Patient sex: F
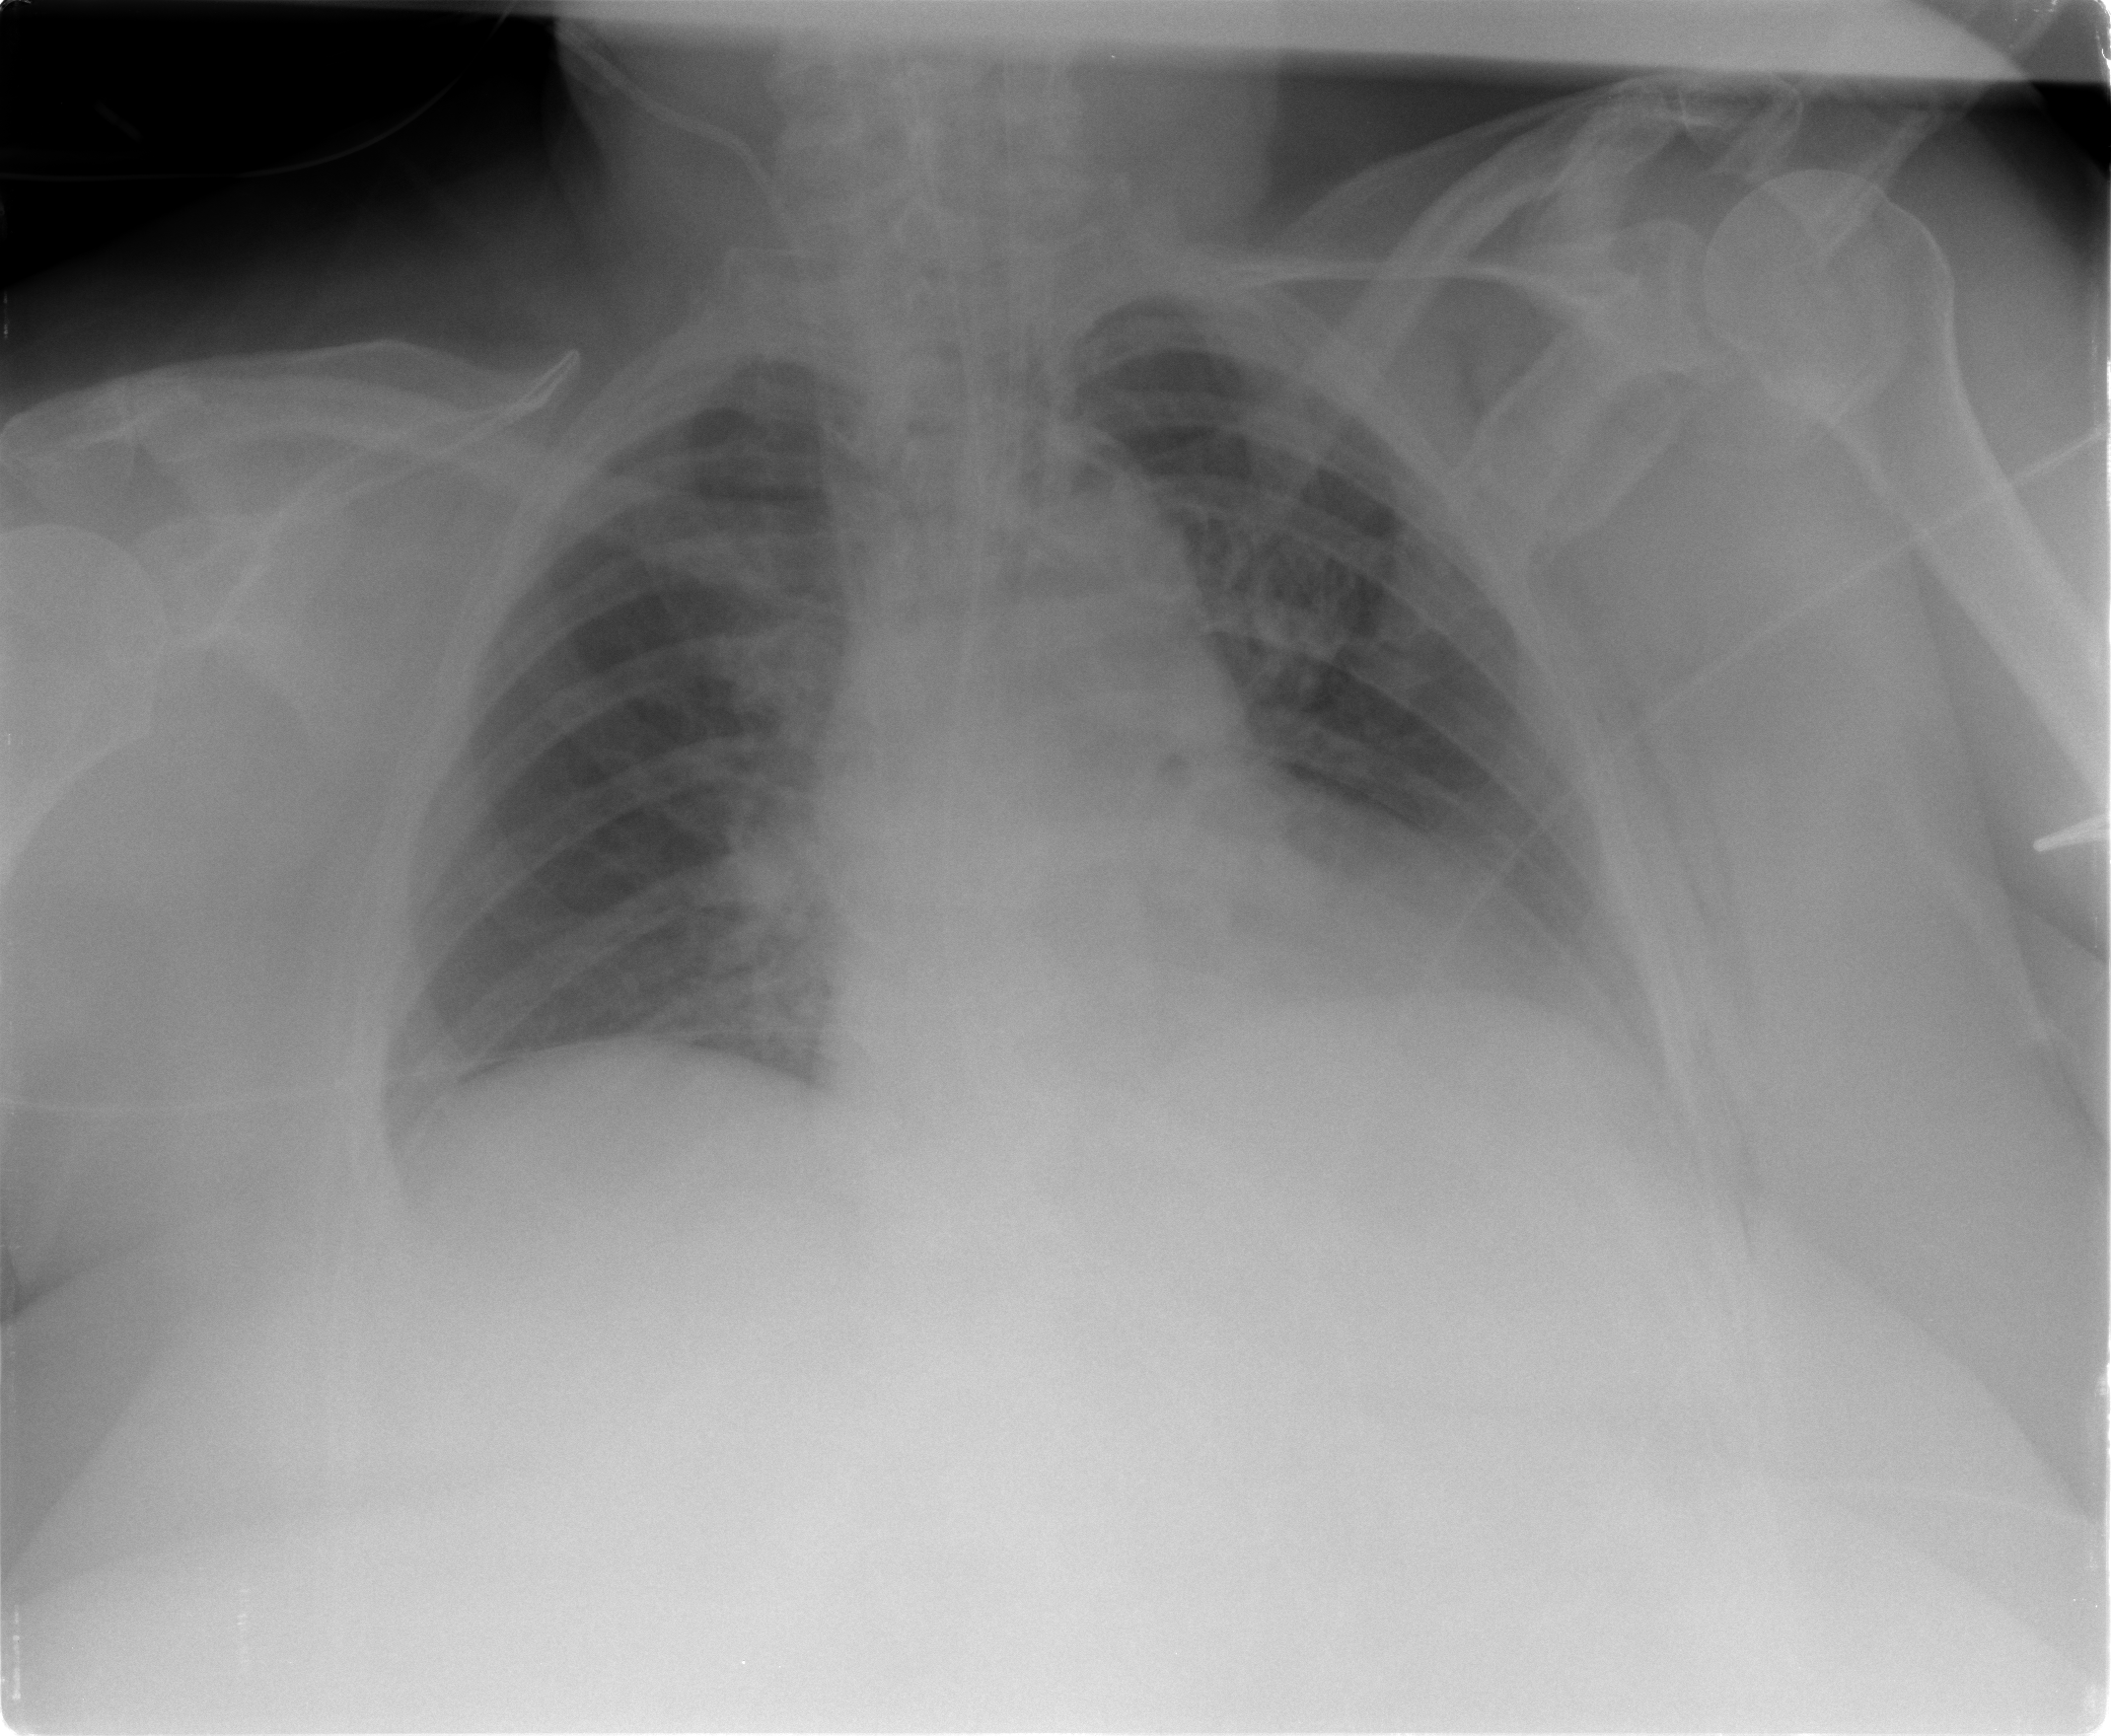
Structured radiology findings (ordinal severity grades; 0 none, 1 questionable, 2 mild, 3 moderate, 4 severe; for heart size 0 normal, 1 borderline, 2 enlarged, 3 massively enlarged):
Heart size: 2
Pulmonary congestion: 0
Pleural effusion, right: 1
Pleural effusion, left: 1
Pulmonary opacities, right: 0
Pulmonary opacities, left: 0
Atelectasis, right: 1
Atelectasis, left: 1